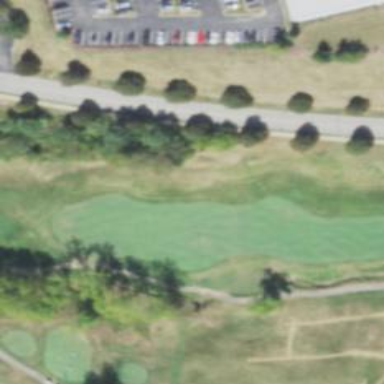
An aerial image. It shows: Golf hole.